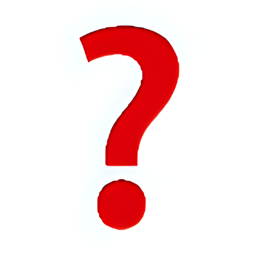
Name: black question mark ornament
Emoji: ❓
Group: Symbols
Sub-group: punctuation